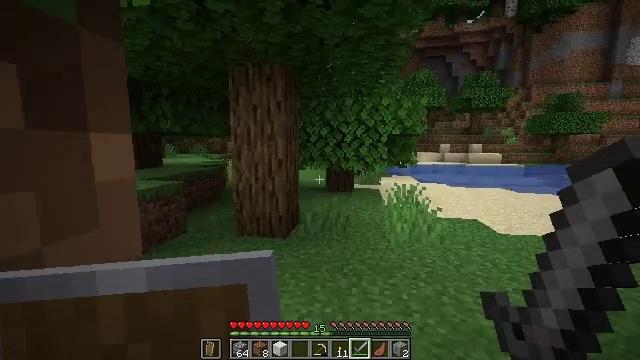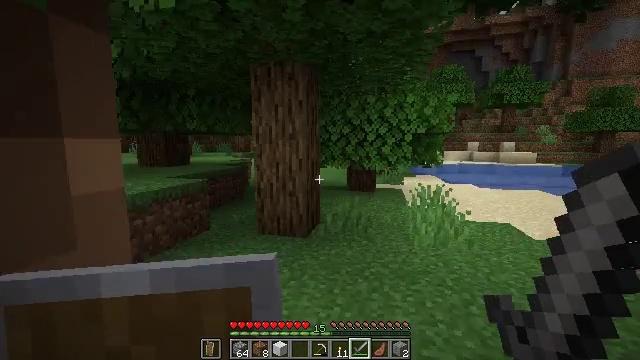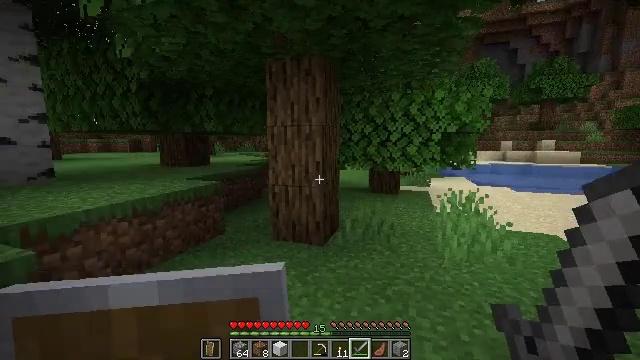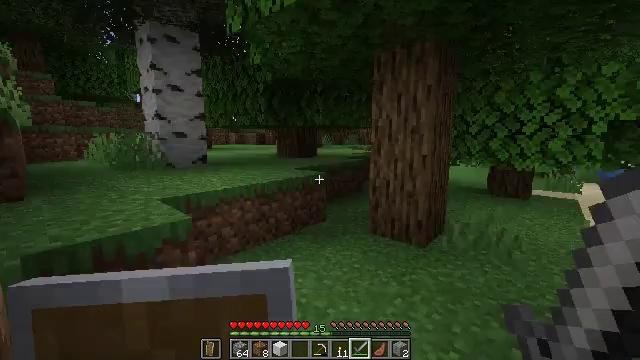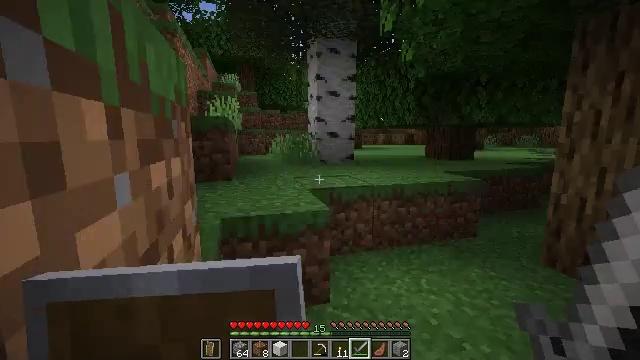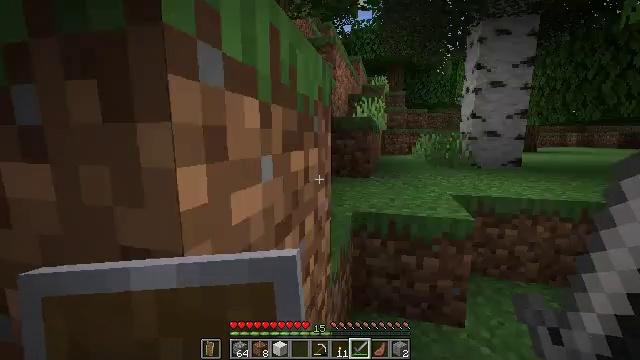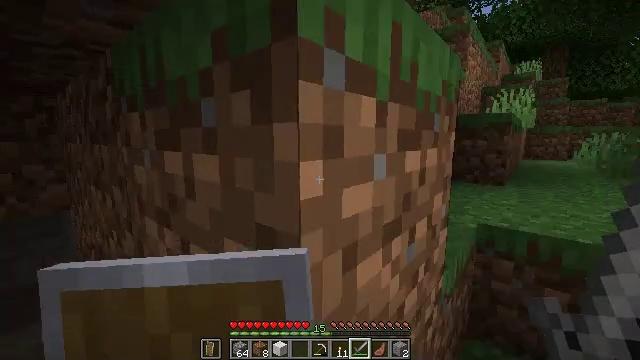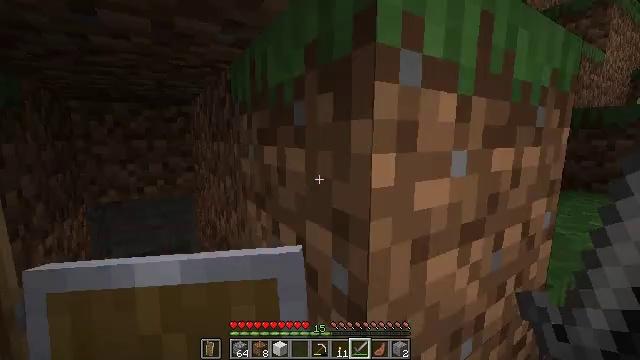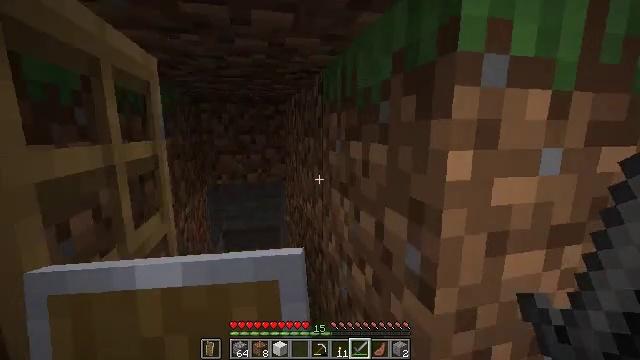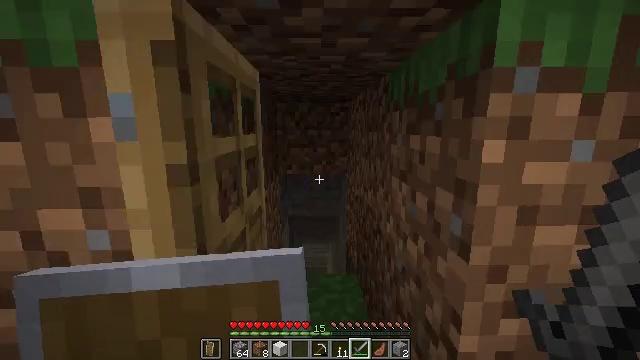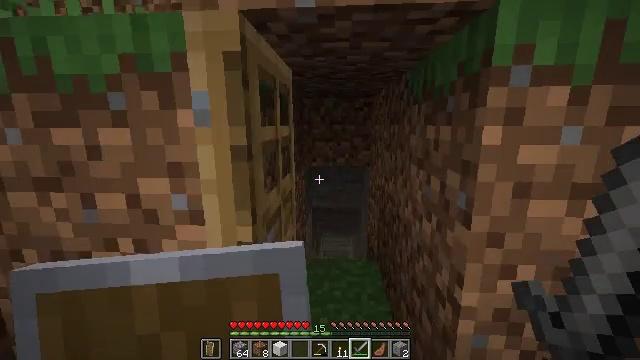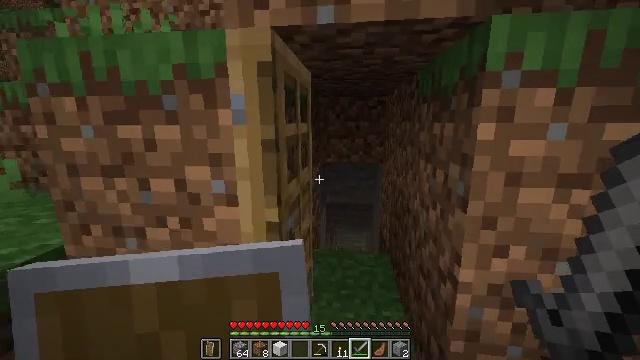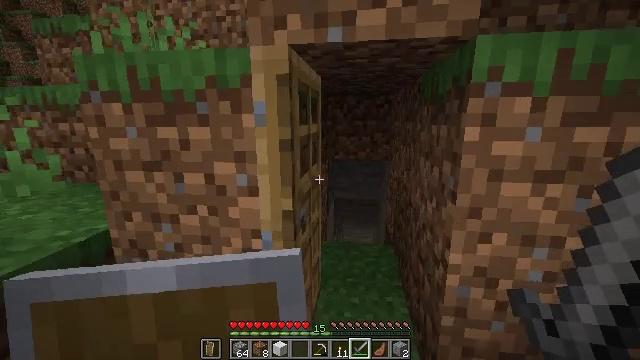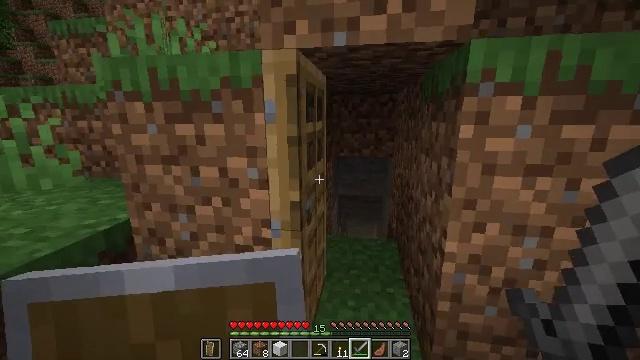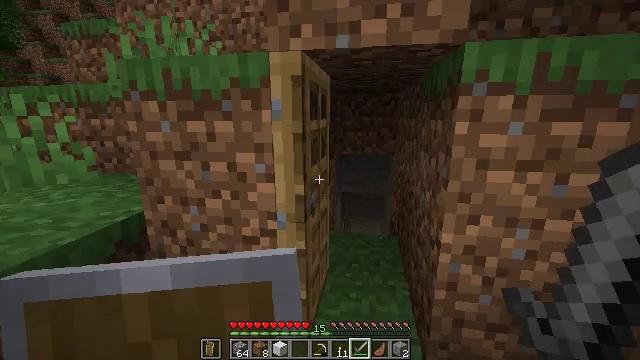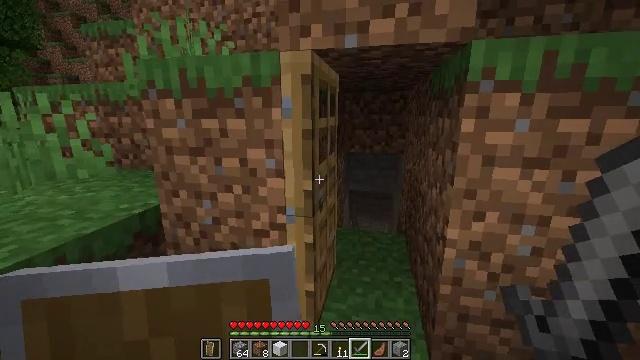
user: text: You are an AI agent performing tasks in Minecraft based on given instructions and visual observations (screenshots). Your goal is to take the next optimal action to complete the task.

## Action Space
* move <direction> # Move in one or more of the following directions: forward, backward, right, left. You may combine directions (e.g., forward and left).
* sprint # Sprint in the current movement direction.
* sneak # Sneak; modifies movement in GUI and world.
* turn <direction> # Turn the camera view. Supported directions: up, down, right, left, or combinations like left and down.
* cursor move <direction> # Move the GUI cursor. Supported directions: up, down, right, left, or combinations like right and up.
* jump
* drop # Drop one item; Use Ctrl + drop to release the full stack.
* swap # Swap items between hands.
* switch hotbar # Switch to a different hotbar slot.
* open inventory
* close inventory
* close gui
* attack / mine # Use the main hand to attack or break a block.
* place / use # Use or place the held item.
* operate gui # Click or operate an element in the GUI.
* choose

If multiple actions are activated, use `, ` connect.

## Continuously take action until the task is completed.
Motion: motion action
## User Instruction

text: Catch and kill the tropical fish.
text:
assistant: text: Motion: move forward, turn left
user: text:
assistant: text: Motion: move forward, turn left
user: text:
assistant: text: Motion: turn left and down
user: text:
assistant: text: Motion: turn left
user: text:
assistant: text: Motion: turn left
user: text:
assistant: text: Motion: turn left
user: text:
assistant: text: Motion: move back, turn left
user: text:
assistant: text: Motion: move back, turn left and down
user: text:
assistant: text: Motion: move back, turn left
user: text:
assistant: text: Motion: move back, turn left
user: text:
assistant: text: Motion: move back, turn left
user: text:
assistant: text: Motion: move back, turn left
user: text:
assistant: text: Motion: turn left
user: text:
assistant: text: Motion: no_op
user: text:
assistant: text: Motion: turn left
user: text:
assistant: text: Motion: turn left
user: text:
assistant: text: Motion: no_op
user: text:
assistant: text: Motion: no_op
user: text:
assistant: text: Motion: no_op
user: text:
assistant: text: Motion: no_op
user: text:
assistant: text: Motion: use / place
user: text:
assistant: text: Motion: use / place
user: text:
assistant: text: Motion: use / place
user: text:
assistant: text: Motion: turn right
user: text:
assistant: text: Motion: turn right and up
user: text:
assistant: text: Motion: turn right
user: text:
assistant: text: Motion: turn right
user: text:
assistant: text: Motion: turn right
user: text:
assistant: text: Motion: turn right
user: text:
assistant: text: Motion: turn right